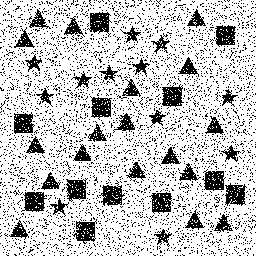
Squares: 12
Triangles: 18
Stars: 12
Total shapes: 42